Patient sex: F
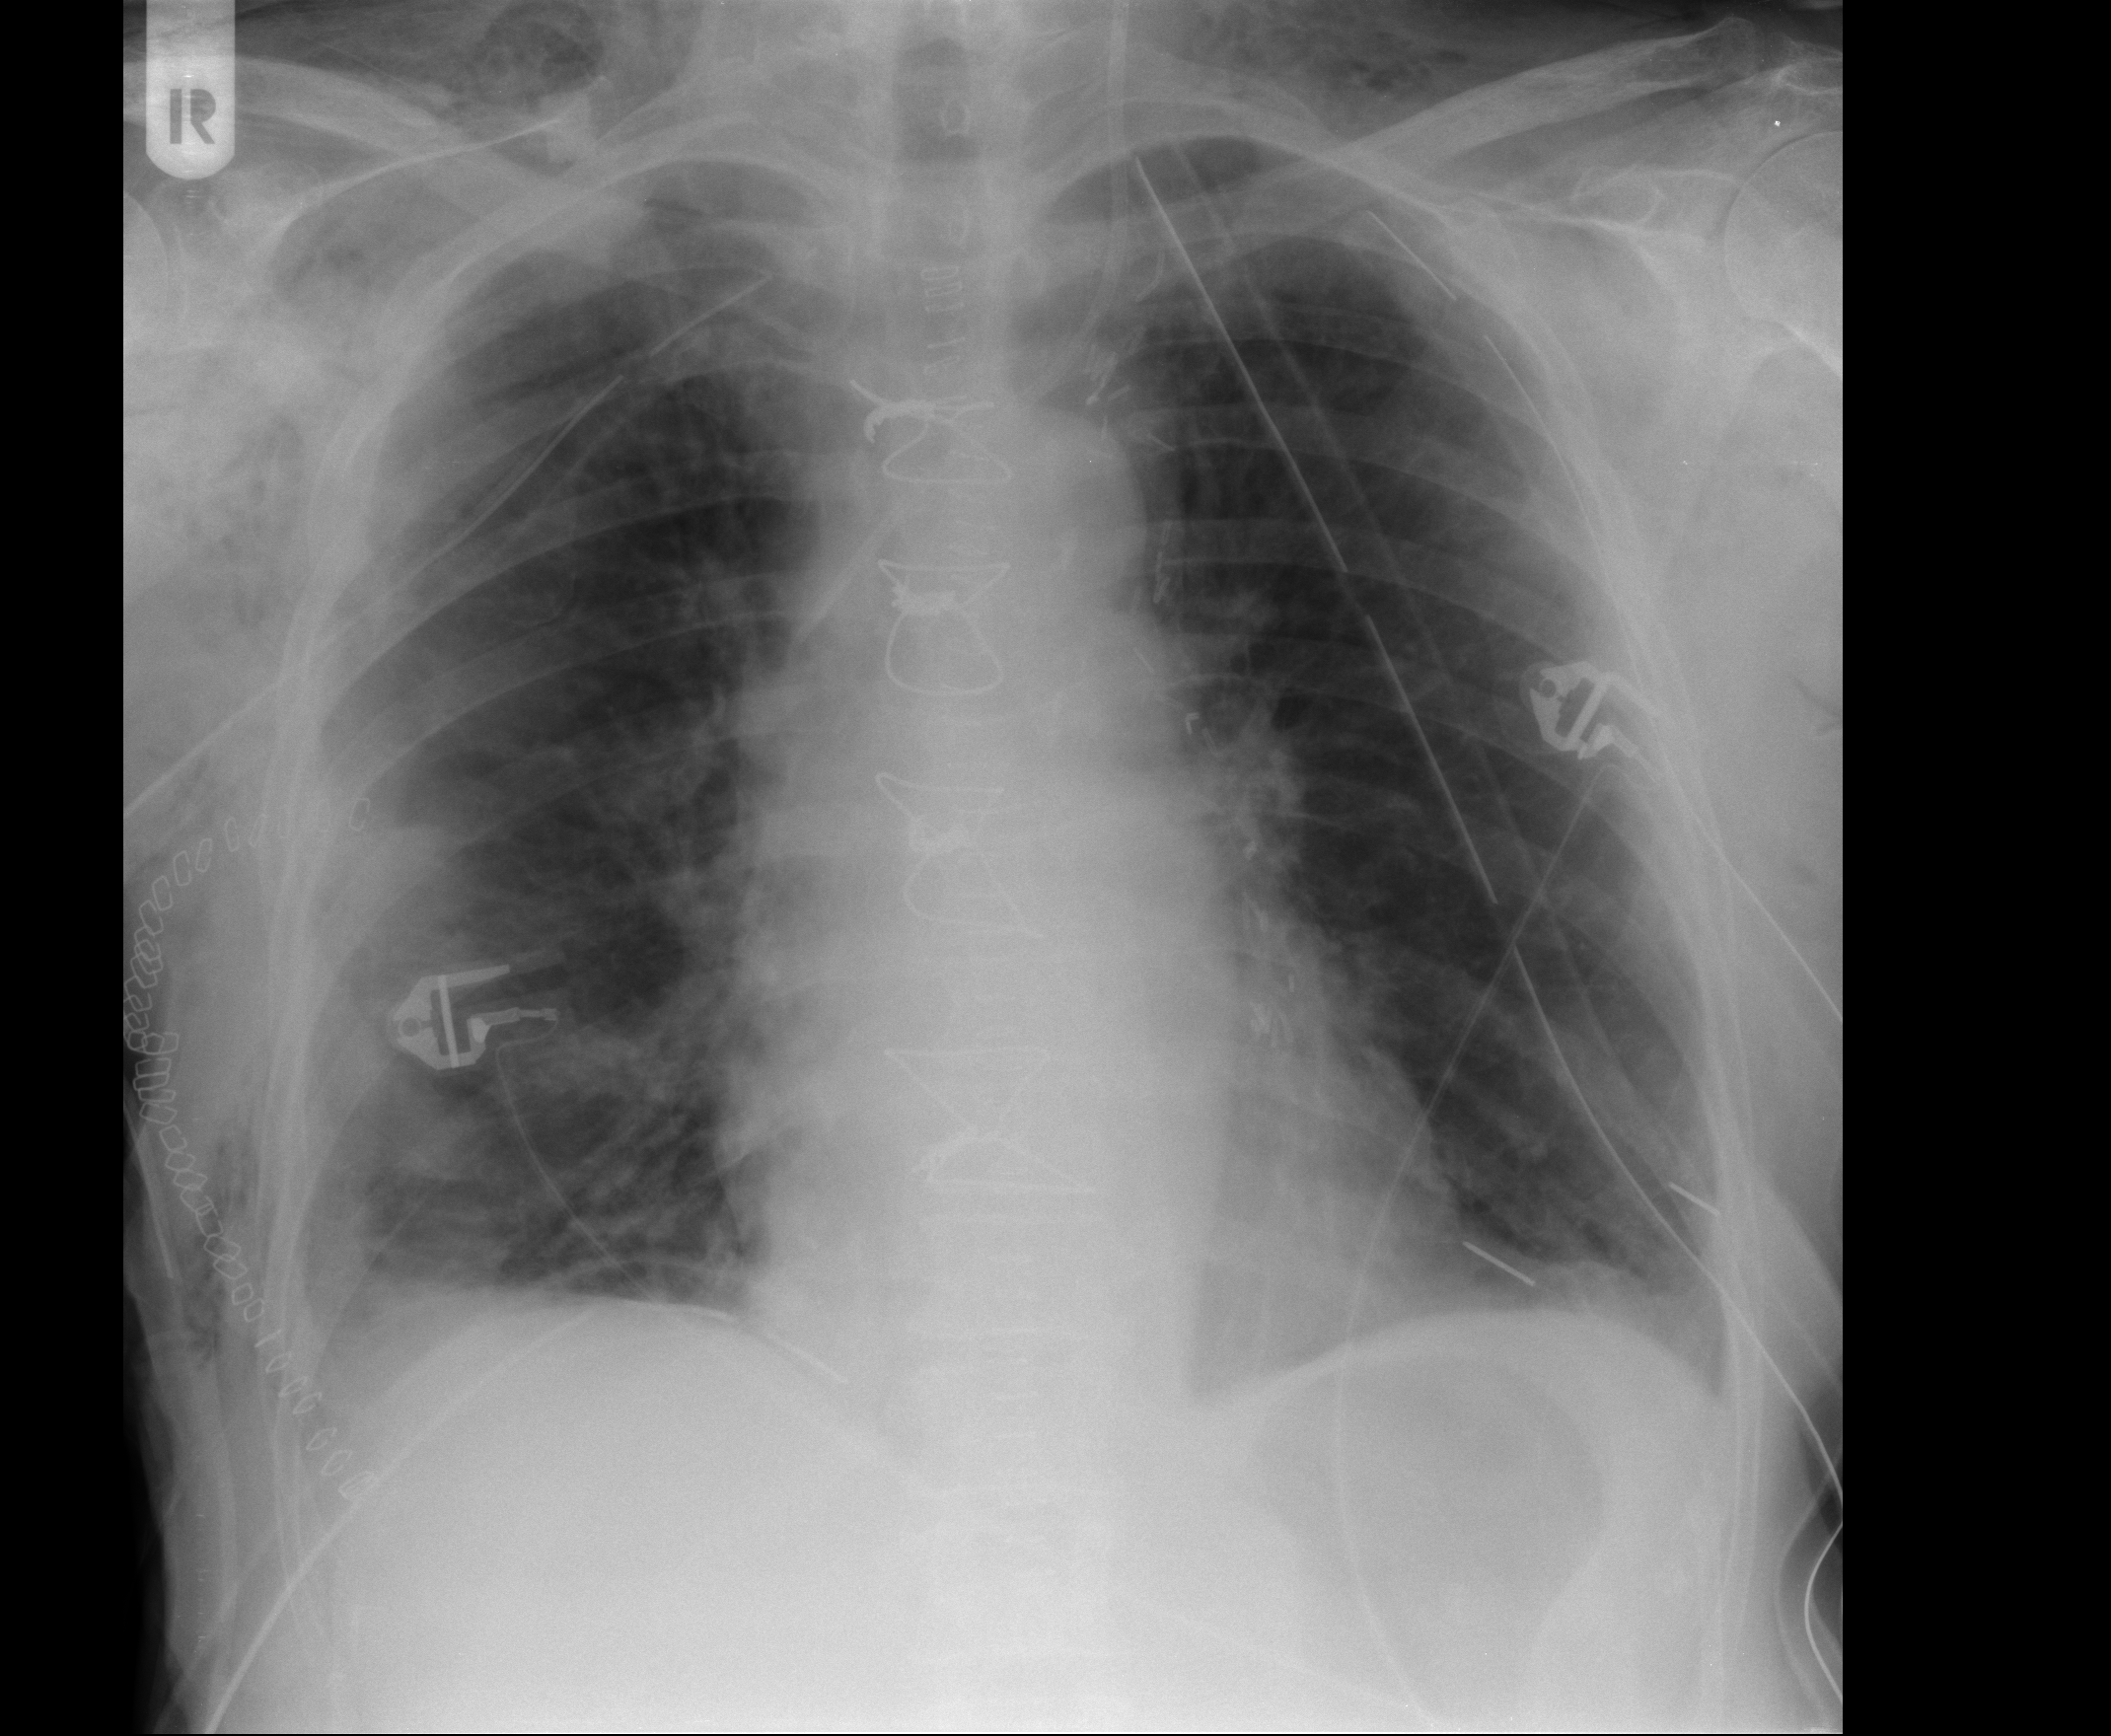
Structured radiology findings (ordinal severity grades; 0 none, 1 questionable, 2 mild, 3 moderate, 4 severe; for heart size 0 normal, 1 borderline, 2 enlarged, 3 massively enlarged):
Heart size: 0
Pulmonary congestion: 0
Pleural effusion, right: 2
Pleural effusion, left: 1
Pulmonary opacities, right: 2
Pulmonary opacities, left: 0
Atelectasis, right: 2
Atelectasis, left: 0